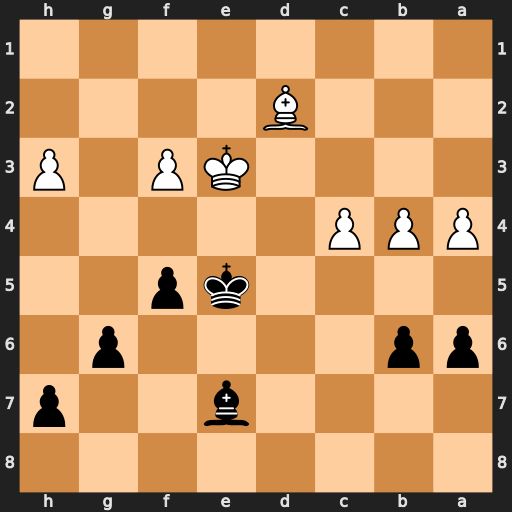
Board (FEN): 8/4b2p/pp4p1/4kp2/PPP5/4KP1P/3B4/8
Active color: b
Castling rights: -
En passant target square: -
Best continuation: Bg5+ Ke2 Bxd2